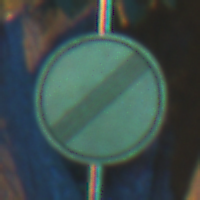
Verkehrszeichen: EndeSaemtlicherBegrenzungen
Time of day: Night
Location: Outdoor (Urban)
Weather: PartlyCloudy
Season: NotSpecified
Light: Artificial